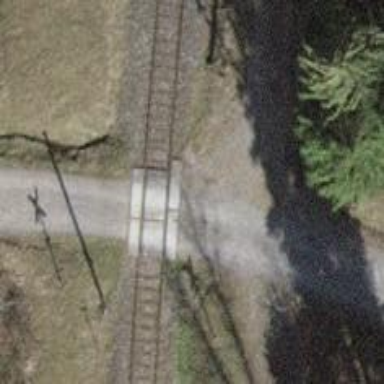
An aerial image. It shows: Level crossing along the railway.